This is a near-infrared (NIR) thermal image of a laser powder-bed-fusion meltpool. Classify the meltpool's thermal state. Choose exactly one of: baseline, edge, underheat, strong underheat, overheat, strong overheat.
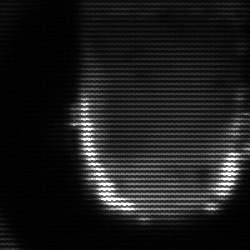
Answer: baseline